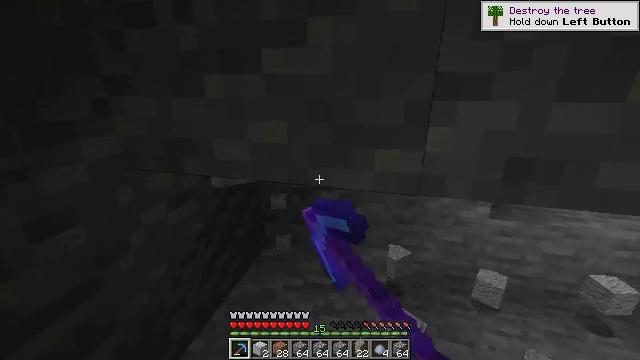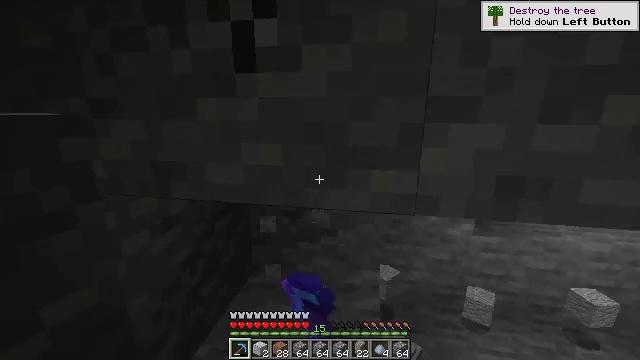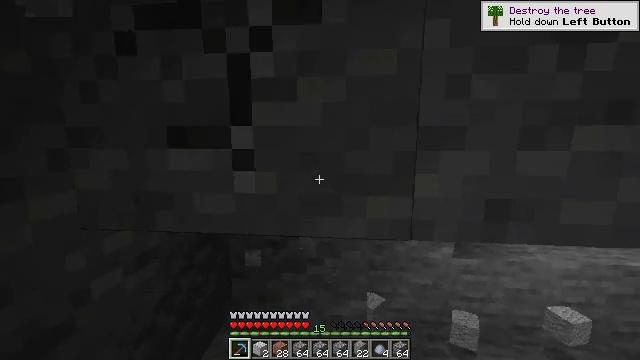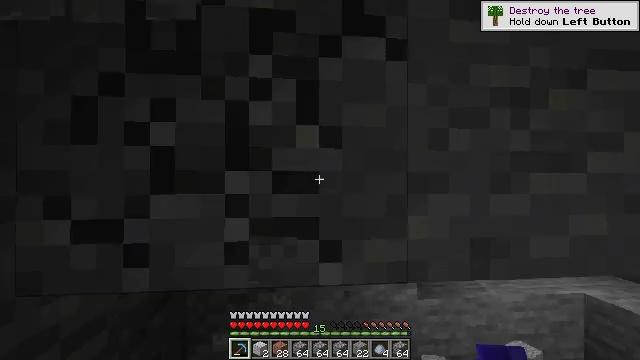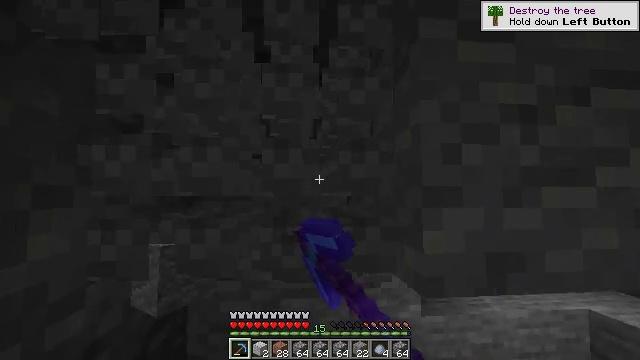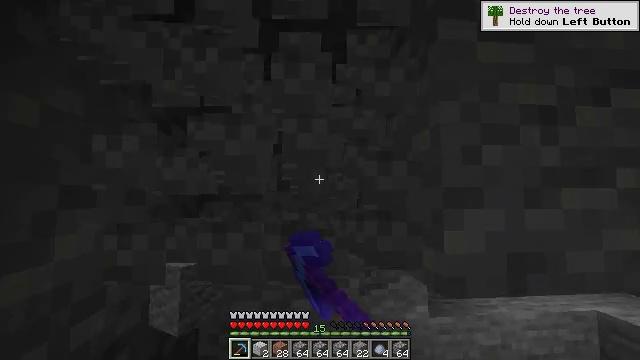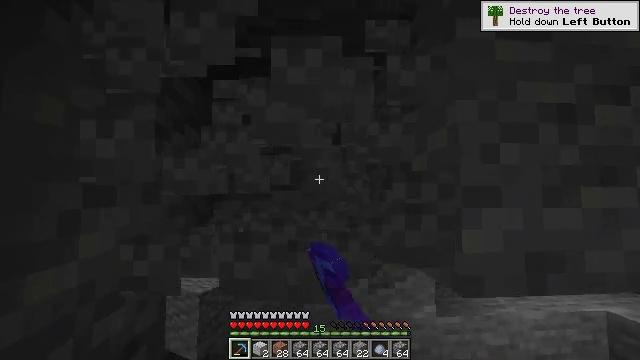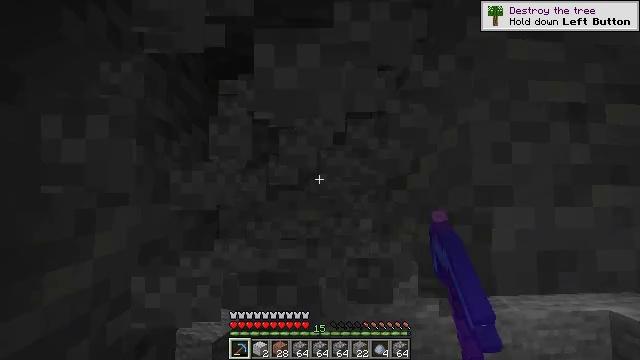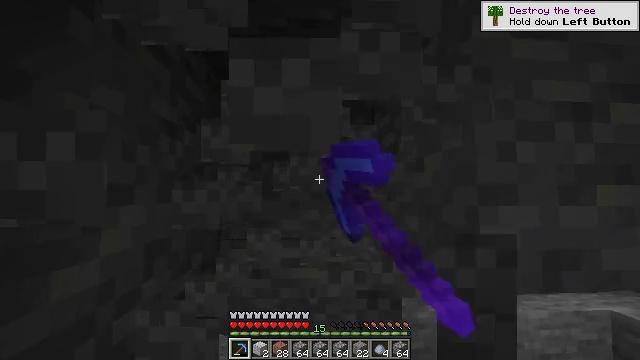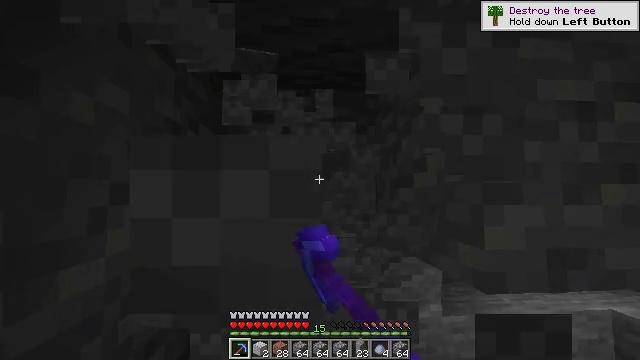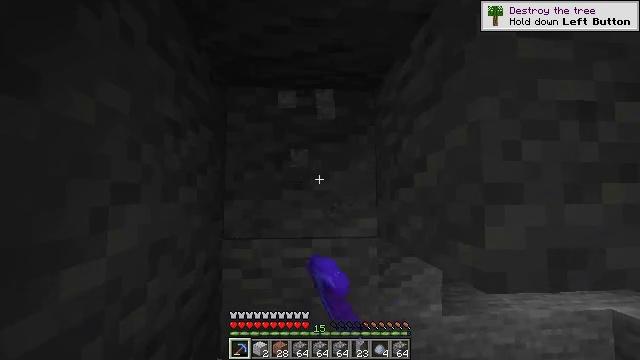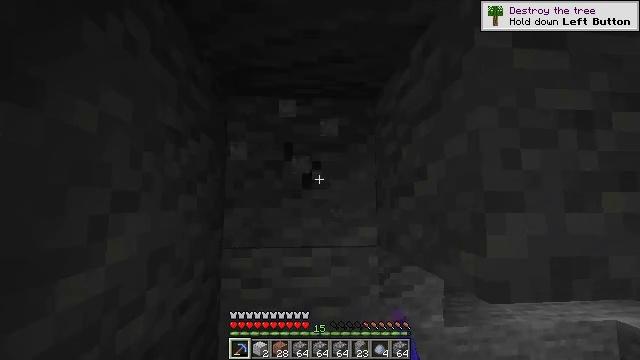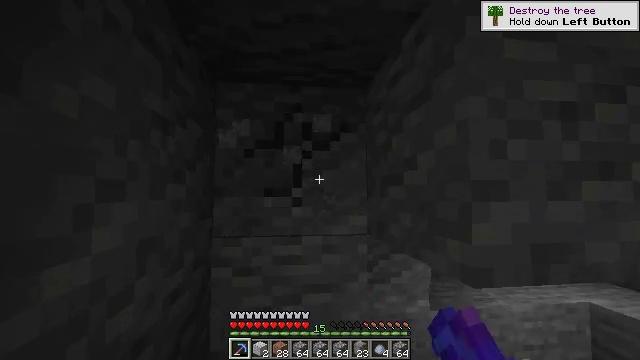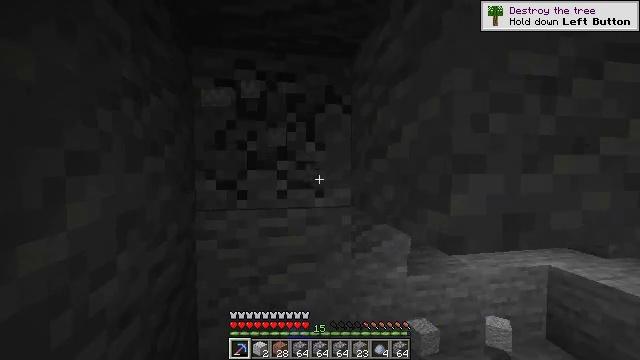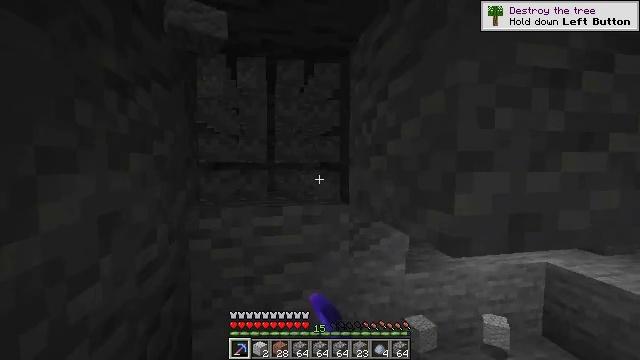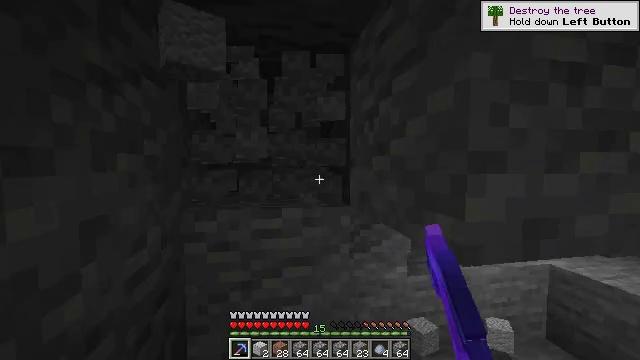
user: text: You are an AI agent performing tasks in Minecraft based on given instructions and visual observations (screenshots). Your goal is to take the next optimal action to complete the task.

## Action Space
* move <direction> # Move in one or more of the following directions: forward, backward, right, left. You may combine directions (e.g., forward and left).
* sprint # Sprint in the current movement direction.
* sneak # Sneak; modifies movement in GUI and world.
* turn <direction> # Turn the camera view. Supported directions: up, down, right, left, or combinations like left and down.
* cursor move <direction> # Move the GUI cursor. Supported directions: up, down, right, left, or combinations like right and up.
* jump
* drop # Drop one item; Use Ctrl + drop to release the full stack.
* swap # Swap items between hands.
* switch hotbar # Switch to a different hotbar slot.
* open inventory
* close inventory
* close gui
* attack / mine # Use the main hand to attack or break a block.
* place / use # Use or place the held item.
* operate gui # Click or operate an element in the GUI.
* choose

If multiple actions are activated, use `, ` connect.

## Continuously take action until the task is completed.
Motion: motion action
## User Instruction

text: Collect andesite by mining it.
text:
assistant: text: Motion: move left, sneak, turn right and up, attack / mine
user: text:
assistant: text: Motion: move left, sneak, turn right and up, attack / mine
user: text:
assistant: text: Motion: move left, sneak, turn right and up, attack / mine
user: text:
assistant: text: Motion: move left, sneak, turn up, attack / mine
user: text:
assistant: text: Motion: move left, sneak, attack / mine
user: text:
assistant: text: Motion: sneak, attack / mine
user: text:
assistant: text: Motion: sneak, attack / mine
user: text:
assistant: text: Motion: sneak, attack / mine
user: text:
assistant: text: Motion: sneak, attack / mine
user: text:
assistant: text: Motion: sneak, attack / mine
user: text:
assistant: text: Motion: sneak, turn up, attack / mine
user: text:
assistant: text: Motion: sneak, turn right and down, attack / mine
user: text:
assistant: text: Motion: move forward, sneak, turn right and down, attack / mine
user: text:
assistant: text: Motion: move forward, sneak, attack / mine
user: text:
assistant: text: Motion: move forward, sneak, attack / mine
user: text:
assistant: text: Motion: move forward, sneak, attack / mine
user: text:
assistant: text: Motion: move forward, sneak, attack / mine
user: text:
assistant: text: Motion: move forward, sneak, attack / mine
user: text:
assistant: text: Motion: move forward, sneak, turn down, attack / mine
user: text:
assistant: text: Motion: move forward, sneak, turn down, attack / mine
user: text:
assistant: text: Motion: move forward, sneak, turn down, attack / mine
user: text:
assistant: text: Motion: move forward, sneak, turn down, attack / mine
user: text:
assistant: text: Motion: move forward, sneak, attack / mine
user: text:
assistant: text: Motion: sneak, attack / mine
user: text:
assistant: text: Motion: sneak, attack / mine
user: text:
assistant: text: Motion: sneak, turn right, attack / mine
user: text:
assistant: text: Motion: sneak, turn right and up, attack / mine
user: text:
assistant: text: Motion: sneak, turn right and up, attack / mine
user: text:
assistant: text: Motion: sneak, turn right and up, attack / mine
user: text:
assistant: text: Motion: sneak, turn left, attack / mine